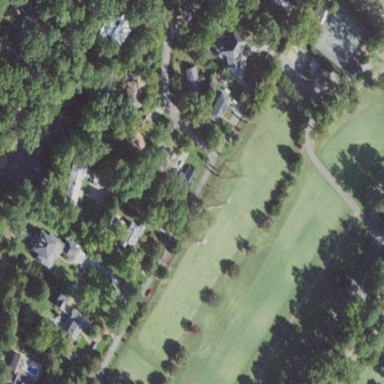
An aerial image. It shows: Grassy area designated for leisure use with golf driving range.